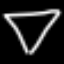
Label: diamond